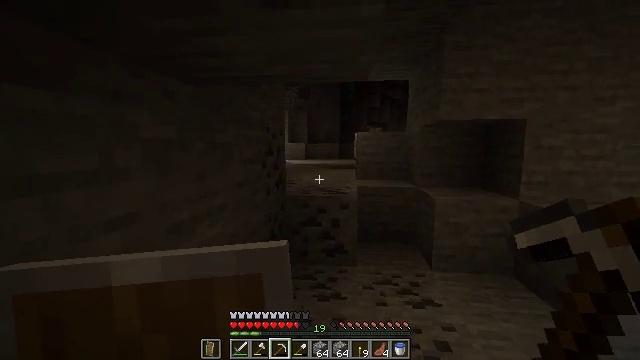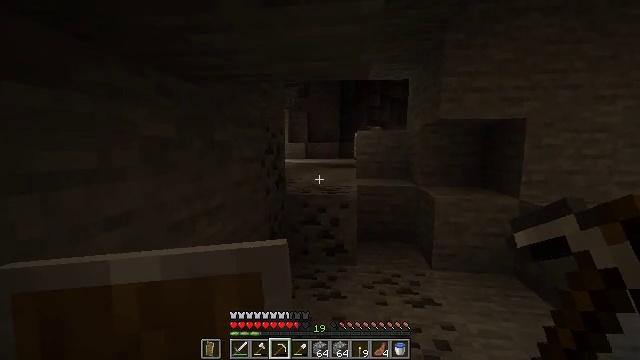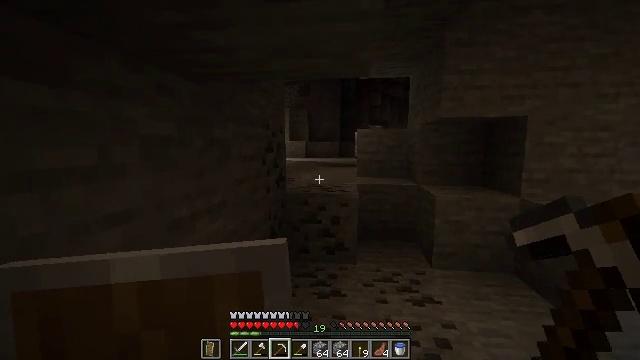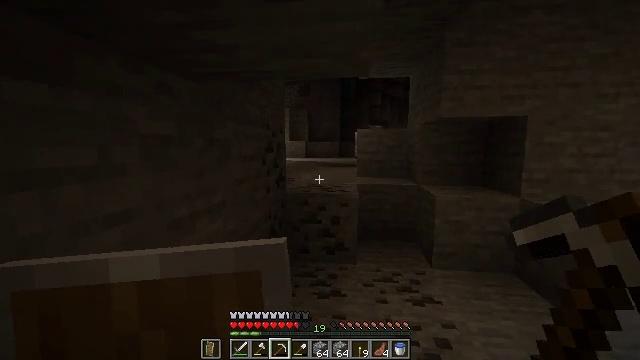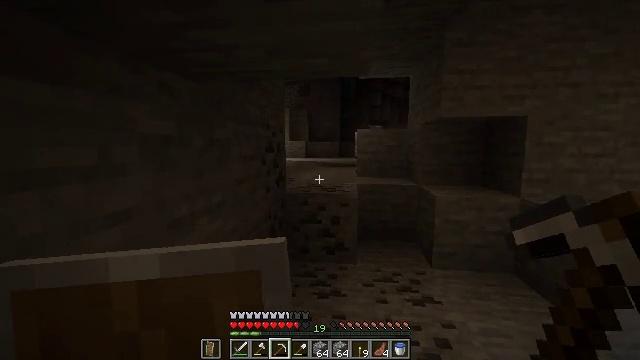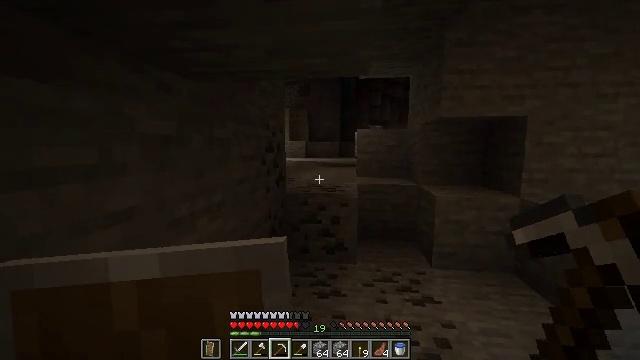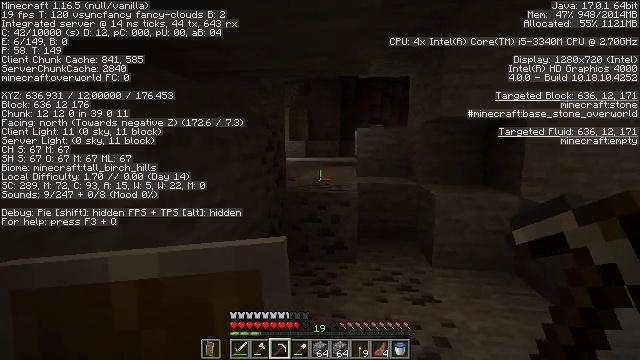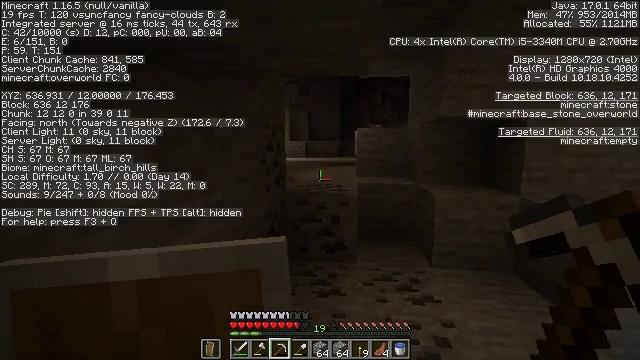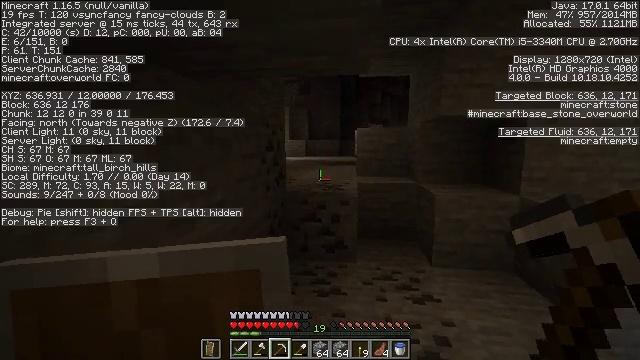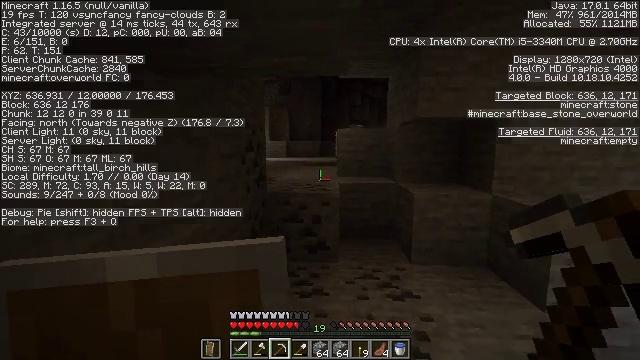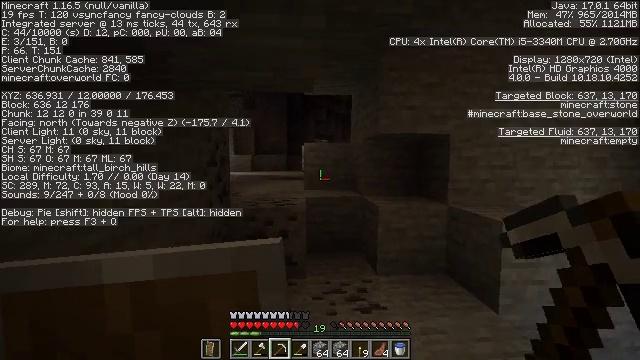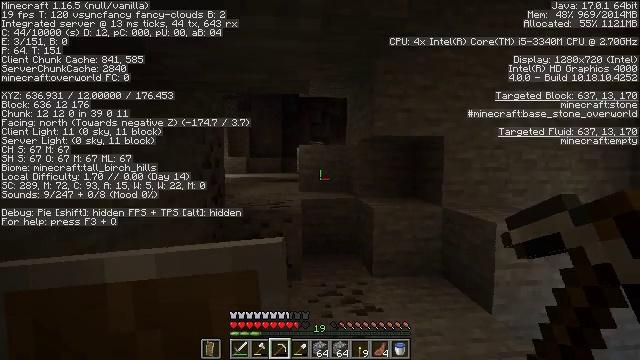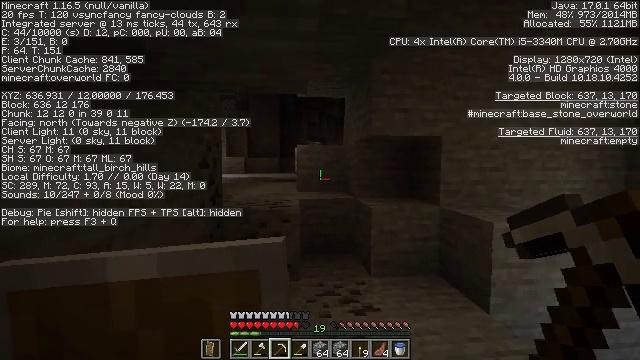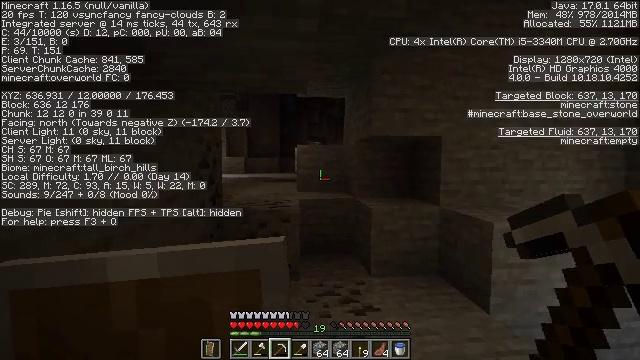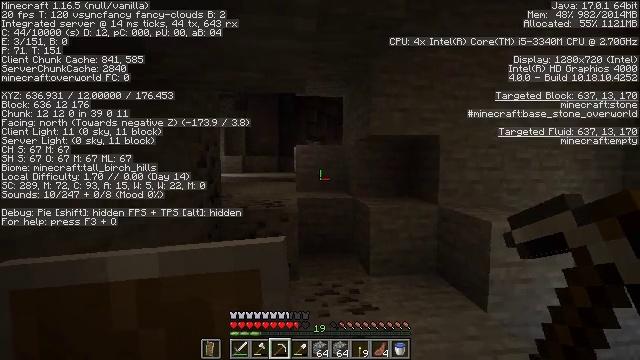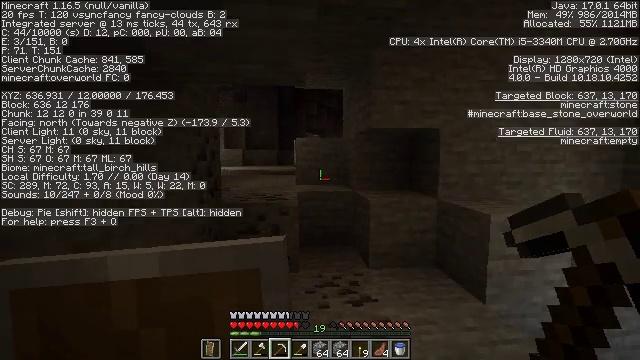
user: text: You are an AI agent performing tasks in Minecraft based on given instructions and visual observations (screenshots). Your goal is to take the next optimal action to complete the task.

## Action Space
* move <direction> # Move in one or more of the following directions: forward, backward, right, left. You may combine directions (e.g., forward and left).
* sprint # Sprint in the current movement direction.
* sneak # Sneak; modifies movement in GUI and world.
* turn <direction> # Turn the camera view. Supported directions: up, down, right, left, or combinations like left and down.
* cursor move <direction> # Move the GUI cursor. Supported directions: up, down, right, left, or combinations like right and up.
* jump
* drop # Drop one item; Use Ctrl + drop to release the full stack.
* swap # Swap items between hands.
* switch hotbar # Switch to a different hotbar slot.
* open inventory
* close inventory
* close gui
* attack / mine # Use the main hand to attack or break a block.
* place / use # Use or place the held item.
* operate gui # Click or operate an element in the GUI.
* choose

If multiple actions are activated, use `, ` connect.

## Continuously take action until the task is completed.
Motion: motion action
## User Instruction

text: Break the coal ore to collect coal.
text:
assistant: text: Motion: no_op
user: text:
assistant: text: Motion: no_op
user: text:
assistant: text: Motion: no_op
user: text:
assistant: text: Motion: no_op
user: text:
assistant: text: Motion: no_op
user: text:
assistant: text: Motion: no_op
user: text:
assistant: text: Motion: no_op
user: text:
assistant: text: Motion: no_op
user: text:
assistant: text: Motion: turn right
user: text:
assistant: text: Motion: turn right and up
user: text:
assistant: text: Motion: turn right
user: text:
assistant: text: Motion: no_op
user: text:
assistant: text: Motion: no_op
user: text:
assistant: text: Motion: no_op
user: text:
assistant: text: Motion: turn down
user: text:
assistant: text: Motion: turn down
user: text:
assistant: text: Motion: turn left and down
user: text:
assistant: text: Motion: turn left and down
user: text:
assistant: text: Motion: turn left and down
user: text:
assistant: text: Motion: turn left and down
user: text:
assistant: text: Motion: turn left and down
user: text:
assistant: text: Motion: move forward, turn left and down
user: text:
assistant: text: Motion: move forward, turn down
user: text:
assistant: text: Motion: move forward, turn left and down, attack / mine
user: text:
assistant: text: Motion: move forward, turn left and down, attack / mine
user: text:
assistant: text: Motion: turn left and down, attack / mine
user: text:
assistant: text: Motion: attack / mine
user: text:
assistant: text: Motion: attack / mine
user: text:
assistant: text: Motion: attack / mine
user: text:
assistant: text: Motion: attack / mine